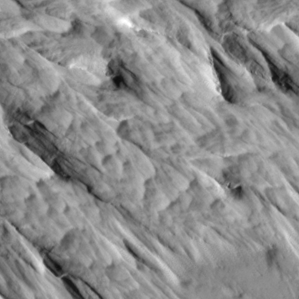
Label: non_frost